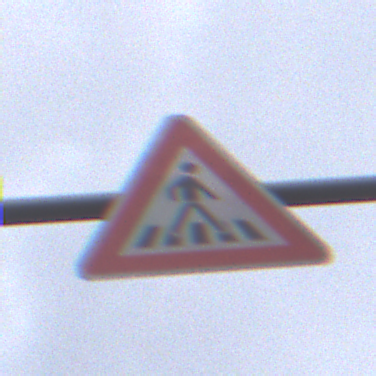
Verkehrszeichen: FussgaengerueberwegLinks
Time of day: Midday
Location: Outdoor (Urban)
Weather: Overcast
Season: NotSpecified
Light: Natural